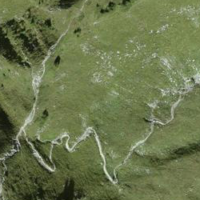
EUNIS habitat code: 26
Species observed at this site:
Campanula glomerata